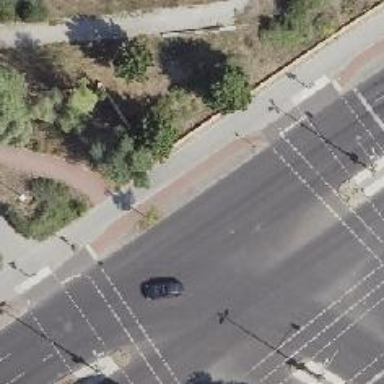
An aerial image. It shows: Tertiary road with asphalt surface. It is dual carriageway.